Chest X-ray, PA view. Patient: 57 years old, sex M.
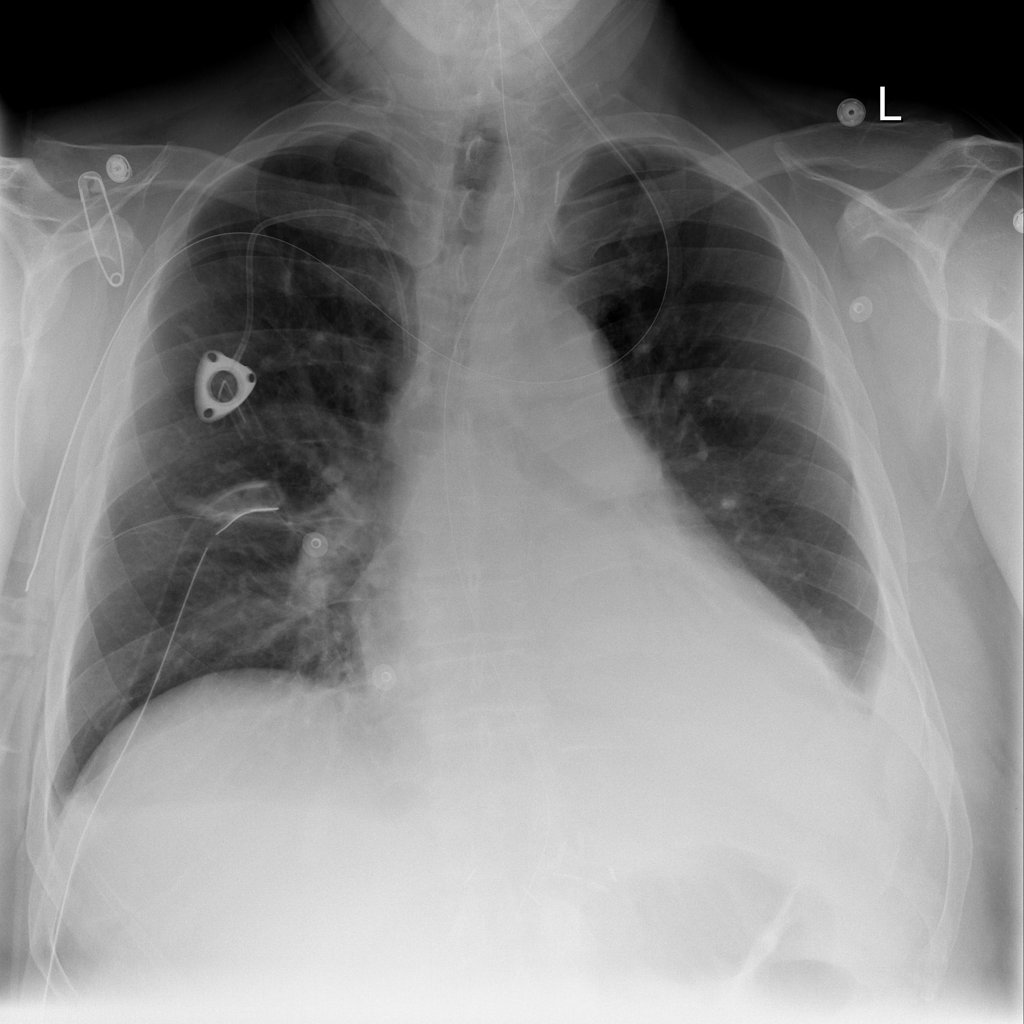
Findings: Atelectasis, Consolidation, Effusion, Emphysema